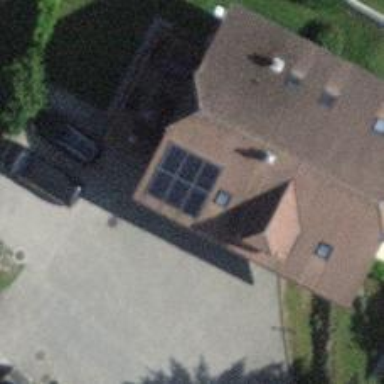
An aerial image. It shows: Solar power generator using photovoltaic method with solar photovoltaic panel types.